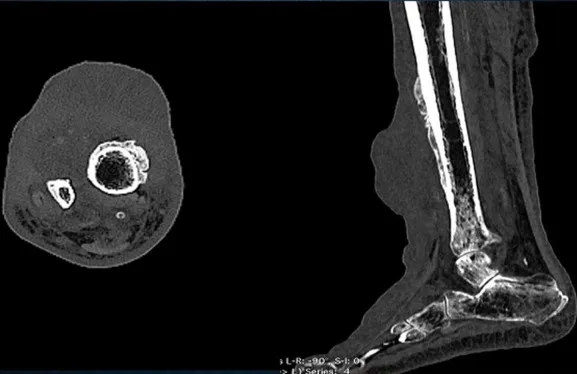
computerised tomography (CT) axial and sagittal reconstruction images of the same patient shows areas of soft tissue edema, heterogeneous linear densities and few areas of faint calcification in the region of the lobulated skin lesion; thick unicortical periosteal reaction of the tibia for a, short segment; adjacent to the lesion is noted.
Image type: radiology (ct)